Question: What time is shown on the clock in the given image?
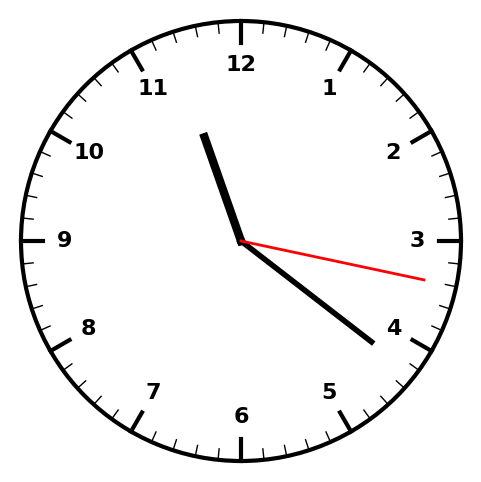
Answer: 11:21:17